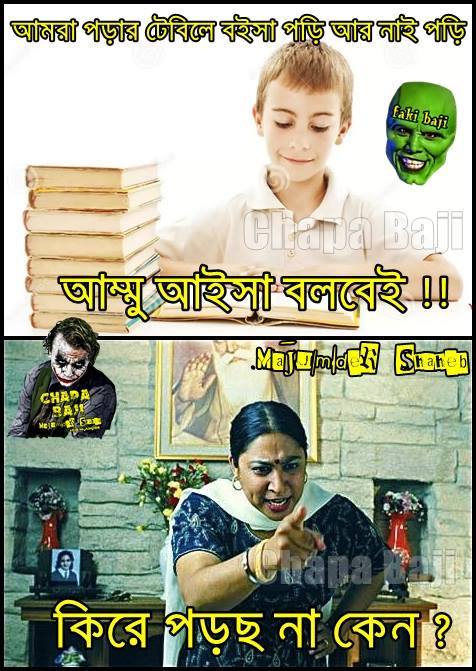
Caption: আমরা পড়ার টেবিল এ বইসা পড়ি আর নাই পড়ি আম্মু আইসা বলবেই!!  কিরে পড়ছ না কেন?
Label: non-hate